Question: I have a program that can output a multi-level SVG label, and I set all unit with "mm", there is some example:
'''
SVG(Container width="210mm" height="594mm")
SVG(A4 size width="210mm" height="297mm")
SVG(Label size width="105mm" height="99mm")
SVG(Label size width="105mm" height="99mm")
SVG(Label size width="105mm" height="99mm")
SVG(Label size width="105mm" height="99mm")
SVG(Label size width="105mm" height="99mm")
SVG(Label size width="105mm" height="99mm")
SVG(A4 size width="210mm" height="297mm")
SVG(Label size width="105mm" height="99mm")
SVG(Label size width="105mm" height="99mm")
SVG(Label size width="105mm" height="99mm")
SVG(Label size width="105mm" height="99mm")
SVG(Label size width="105mm" height="99mm")
SVG(Label size width="105mm" height="99mm")
'''
Each A4 size SVG will have a little deviation on end of paper, so when I print count of above 3 papers, I will see paper3's top on paper2's bottom.
I have tried to set stroke as transparent and stroke-width to 0 but it's seem about not the problem with stroke.
Here is the complete SVG code
'''
<?xml version="1.0" standalone="no"?>
<svg width="210mm" height="2673mm" xmlns="http://www.w3.org/2000/svg" xmlns:xlink="http://www.w3.org/1999/xlink">
<svg x="0mm" y="0mm" width="210mm" height="297mm">
<svg x="0mm" y="0mm" width="105mm" height="99mm">
<rect stroke="#fff" fill="#00FF00" stroke-width="0" x="0%" y="0%" width="100%" height="100%" />
</svg>
<svg x="105mm" y="0mm" width="105mm" height="99mm">
<rect stroke="#fff" fill="#00FF00" stroke-width="0" x="0%" y="0%" width="100%" height="100%" />
</svg>
<svg x="0mm" y="99mm" width="105mm" height="99mm">
<rect stroke="#fff" fill="#FF0000" stroke-width="0" x="0%" y="0%" width="100%" height="100%" />
</svg>
<svg x="105mm" y="99mm" width="105mm" height="99mm">
<rect stroke="#fff" fill="#FF0000" stroke-width="0" x="0%" y="0%" width="100%" height="100%" />
</svg>
<svg x="0mm" y="198mm" width="105mm" height="99mm">
<rect stroke="#fff" fill="#00FF00" stroke-width="0" x="0%" y="0%" width="100%" height="100%" />
</svg>
<svg x="105mm" y="198mm" width="105mm" height="99mm">
<rect stroke="#fff" fill="#00FF00" stroke-width="0" x="0%" y="0%" width="100%" height="100%" />
</svg>
</svg>
<svg x="0mm" y="297mm" width="210mm" height="297mm">
<svg x="0mm" y="0mm" width="105mm" height="99mm">
<rect stroke="#fff" fill="#FF0000" stroke-width="0" x="0%" y="0%" width="100%" height="100%" />
</svg>
<svg x="105mm" y="0mm" width="105mm" height="99mm">
<rect stroke="#fff" fill="#FF0000" stroke-width="0" x="0%" y="0%" width="100%" height="100%" />
</svg>
<svg x="0mm" y="99mm" width="105mm" height="99mm">
<rect stroke="#fff" fill="#00FF00" stroke-width="0" x="0%" y="0%" width="100%" height="100%" />
</svg>
<svg x="105mm" y="99mm" width="105mm" height="99mm">
<rect stroke="#fff" fill="#00FF00" stroke-width="0" x="0%" y="0%" width="100%" height="100%" />
</svg>
<svg x="0mm" y="198mm" width="105mm" height="99mm">
<rect stroke="#fff" fill="#FF0000" stroke-width="0" x="0%" y="0%" width="100%" height="100%" />
</svg>
<svg x="105mm" y="198mm" width="105mm" height="99mm">
<rect stroke="#fff" fill="#FF0000" stroke-width="0" x="0%" y="0%" width="100%" height="100%" />
</svg>
</svg>
<svg x="0mm" y="594mm" width="210mm" height="297mm">
<svg x="0mm" y="0mm" width="105mm" height="99mm">
<rect stroke="#fff" fill="#00FF00" stroke-width="0" x="0%" y="0%" width="100%" height="100%" />
</svg>
<svg x="105mm" y="0mm" width="105mm" height="99mm">
<rect stroke="#fff" fill="#00FF00" stroke-width="0" x="0%" y="0%" width="100%" height="100%" />
</svg>
<svg x="0mm" y="99mm" width="105mm" height="99mm">
<rect stroke="#fff" fill="#FF0000" stroke-width="0" x="0%" y="0%" width="100%" height="100%" />
</svg>
<svg x="105mm" y="99mm" width="105mm" height="99mm">
<rect stroke="#fff" fill="#FF0000" stroke-width="0" x="0%" y="0%" width="100%" height="100%" />
</svg>
<svg x="0mm" y="198mm" width="105mm" height="99mm">
<rect stroke="#fff" fill="#00FF00" stroke-width="0" x="0%" y="0%" width="100%" height="100%" />
</svg>
<svg x="105mm" y="198mm" width="105mm" height="99mm">
<rect stroke="#fff" fill="#00FF00" stroke-width="0" x="0%" y="0%" width="100%" height="100%" />
</svg>
</svg>
<svg x="0mm" y="891mm" width="210mm" height="297mm">
<svg x="0mm" y="0mm" width="105mm" height="99mm">
<rect stroke="#fff" fill="#FF0000" stroke-width="0" x="0%" y="0%" width="100%" height="100%" />
</svg>
<svg x="105mm" y="0mm" width="105mm" height="99mm">
<rect stroke="#fff" fill="#FF0000" stroke-width="0" x="0%" y="0%" width="100%" height="100%" />
</svg>
<svg x="0mm" y="99mm" width="105mm" height="99mm">
<rect stroke="#fff" fill="#00FF00" stroke-width="0" x="0%" y="0%" width="100%" height="100%" />
</svg>
<svg x="105mm" y="99mm" width="105mm" height="99mm">
<rect stroke="#fff" fill="#00FF00" stroke-width="0" x="0%" y="0%" width="100%" height="100%" />
</svg>
<svg x="0mm" y="198mm" width="105mm" height="99mm">
<rect stroke="#fff" fill="#FF0000" stroke-width="0" x="0%" y="0%" width="100%" height="100%" />
</svg>
<svg x="105mm" y="198mm" width="105mm" height="99mm">
<rect stroke="#fff" fill="#FF0000" stroke-width="0" x="0%" y="0%" width="100%" height="100%" />
</svg>
</svg>
<svg x="0mm" y="1188mm" width="210mm" height="297mm">
<svg x="0mm" y="0mm" width="105mm" height="99mm">
<rect stroke="#fff" fill="#00FF00" stroke-width="0" x="0%" y="0%" width="100%" height="100%" />
</svg>
<svg x="105mm" y="0mm" width="105mm" height="99mm">
<rect stroke="#fff" fill="#00FF00" stroke-width="0" x="0%" y="0%" width="100%" height="100%" />
</svg>
<svg x="0mm" y="99mm" width="105mm" height="99mm">
<rect stroke="#fff" fill="#FF0000" stroke-width="0" x="0%" y="0%" width="100%" height="100%" />
</svg>
<svg x="105mm" y="99mm" width="105mm" height="99mm">
<rect stroke="#fff" fill="#FF0000" stroke-width="0" x="0%" y="0%" width="100%" height="100%" />
</svg>
<svg x="0mm" y="198mm" width="105mm" height="99mm">
<rect stroke="#fff" fill="#00FF00" stroke-width="0" x="0%" y="0%" width="100%" height="100%" />
</svg>
<svg x="105mm" y="198mm" width="105mm" height="99mm">
<rect stroke="#fff" fill="#00FF00" stroke-width="0" x="0%" y="0%" width="100%" height="100%" />
</svg>
</svg>
<svg x="0mm" y="1485mm" width="210mm" height="297mm">
<svg x="0mm" y="0mm" width="105mm" height="99mm">
<rect stroke="#fff" fill="#FF0000" stroke-width="0" x="0%" y="0%" width="100%" height="100%" />
</svg>
<svg x="105mm" y="0mm" width="105mm" height="99mm">
<rect stroke="#fff" fill="#FF0000" stroke-width="0" x="0%" y="0%" width="100%" height="100%" />
</svg>
<svg x="0mm" y="99mm" width="105mm" height="99mm">
<rect stroke="#fff" fill="#00FF00" stroke-width="0" x="0%" y="0%" width="100%" height="100%" />
</svg>
<svg x="105mm" y="99mm" width="105mm" height="99mm">
<rect stroke="#fff" fill="#00FF00" stroke-width="0" x="0%" y="0%" width="100%" height="100%" />
</svg>
<svg x="0mm" y="198mm" width="105mm" height="99mm">
<rect stroke="#fff" fill="#FF0000" stroke-width="0" x="0%" y="0%" width="100%" height="100%" />
</svg>
<svg x="105mm" y="198mm" width="105mm" height="99mm">
<rect stroke="#fff" fill="#FF0000" stroke-width="0" x="0%" y="0%" width="100%" height="100%" />
</svg>
</svg>
<svg x="0mm" y="1782mm" width="210mm" height="297mm">
<svg x="0mm" y="0mm" width="105mm" height="99mm">
<rect stroke="#fff" fill="#00FF00" stroke-width="0" x="0%" y="0%" width="100%" height="100%" />
</svg>
<svg x="105mm" y="0mm" width="105mm" height="99mm">
<rect stroke="#fff" fill="#00FF00" stroke-width="0" x="0%" y="0%" width="100%" height="100%" />
</svg>
<svg x="0mm" y="99mm" width="105mm" height="99mm">
<rect stroke="#fff" fill="#FF0000" stroke-width="0" x="0%" y="0%" width="100%" height="100%" />
</svg>
<svg x="105mm" y="99mm" width="105mm" height="99mm">
<rect stroke="#fff" fill="#FF0000" stroke-width="0" x="0%" y="0%" width="100%" height="100%" />
</svg>
<svg x="0mm" y="198mm" width="105mm" height="99mm">
<rect stroke="#fff" fill="#00FF00" stroke-width="0" x="0%" y="0%" width="100%" height="100%" />
</svg>
<svg x="105mm" y="198mm" width="105mm" height="99mm">
<rect stroke="#fff" fill="#00FF00" stroke-width="0" x="0%" y="0%" width="100%" height="100%" />
</svg>
</svg>
<svg x="0mm" y="2079mm" width="210mm" height="297mm">
<svg x="0mm" y="0mm" width="105mm" height="99mm">
<rect stroke="#fff" fill="#FF0000" stroke-width="0" x="0%" y="0%" width="100%" height="100%" />
</svg>
<svg x="105mm" y="0mm" width="105mm" height="99mm">
<rect stroke="#fff" fill="#FF0000" stroke-width="0" x="0%" y="0%" width="100%" height="100%" />
</svg>
<svg x="0mm" y="99mm" width="105mm" height="99mm">
<rect stroke="#fff" fill="#00FF00" stroke-width="0" x="0%" y="0%" width="100%" height="100%" />
</svg>
<svg x="105mm" y="99mm" width="105mm" height="99mm">
<rect stroke="#fff" fill="#00FF00" stroke-width="0" x="0%" y="0%" width="100%" height="100%" />
</svg>
<svg x="0mm" y="198mm" width="105mm" height="99mm">
<rect stroke="#fff" fill="#FF0000" stroke-width="0" x="0%" y="0%" width="100%" height="100%" />
</svg>
<svg x="105mm" y="198mm" width="105mm" height="99mm">
<rect stroke="#fff" fill="#FF0000" stroke-width="0" x="0%" y="0%" width="100%" height="100%" />
</svg>
</svg>
<svg x="0mm" y="2376mm" width="210mm" height="297mm">
<svg x="0mm" y="0mm" width="105mm" height="99mm">
<rect stroke="#fff" fill="#00FF00" stroke-width="0" x="0%" y="0%" width="100%" height="100%" />
</svg>
<svg x="105mm" y="0mm" width="105mm" height="99mm">
<rect stroke="#fff" fill="#00FF00" stroke-width="0" x="0%" y="0%" width="100%" height="100%" />
</svg>
<svg x="0mm" y="99mm" width="105mm" height="99mm">
<rect stroke="#fff" fill="#FF0000" stroke-width="0" x="0%" y="0%" width="100%" height="100%" />
</svg>
<svg x="105mm" y="99mm" width="105mm" height="99mm">
<rect stroke="#fff" fill="#FF0000" stroke-width="0" x="0%" y="0%" width="100%" height="100%" />
</svg>
<svg x="0mm" y="198mm" width="105mm" height="99mm">
<rect stroke="#fff" fill="#00FF00" stroke-width="0" x="0%" y="0%" width="100%" height="100%" />
</svg>
</svg>
</svg>
'''
Here's print preview in Chrome

And here's <URL>
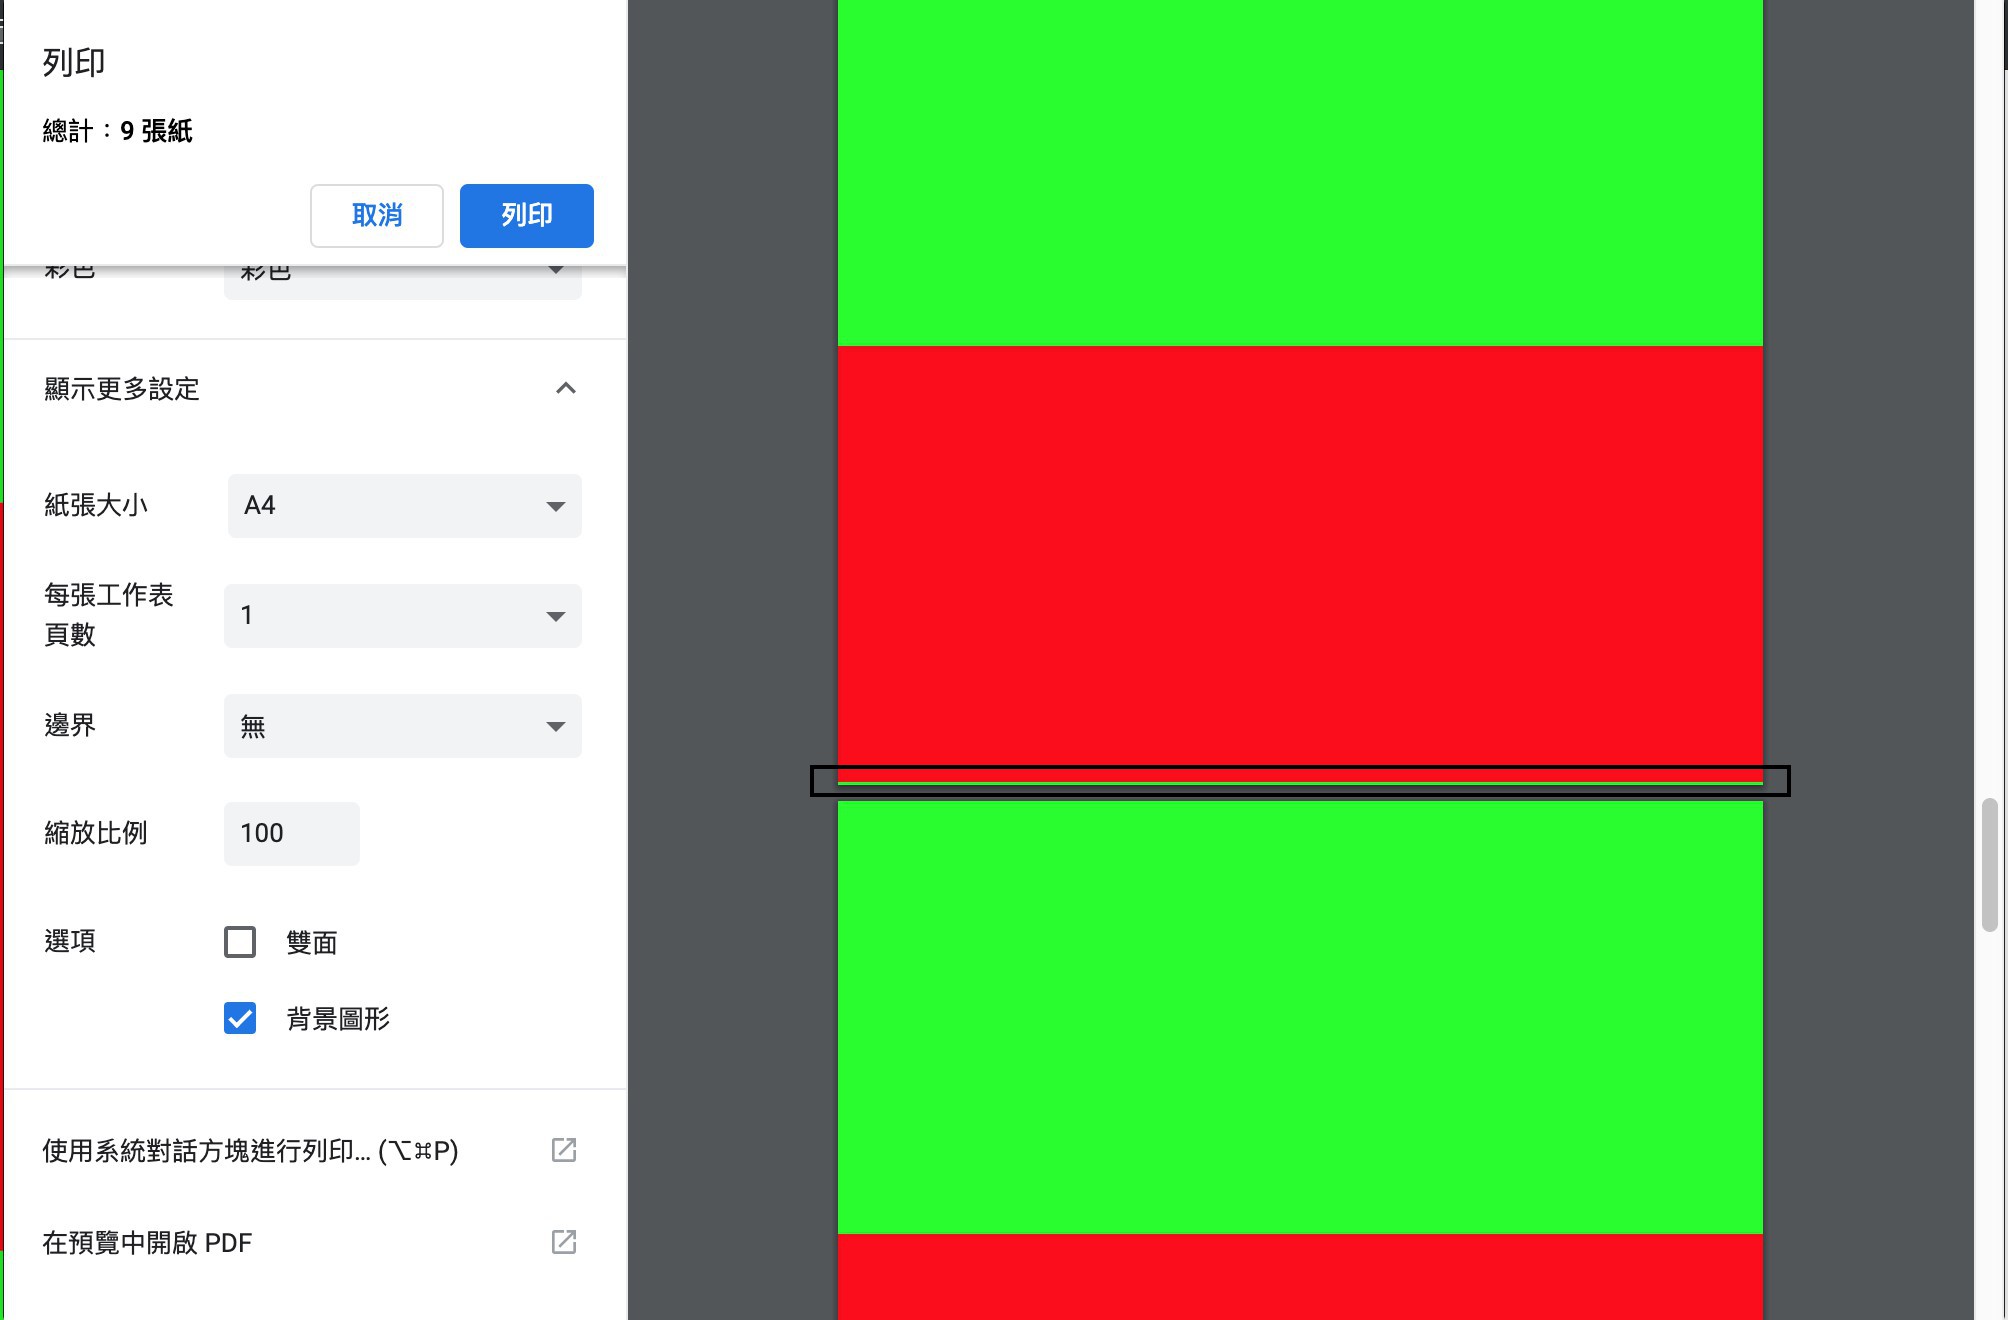
Answer: The "real world" coordinate units, such as 'mm', do not correspond with actual real world measurements.
For simplicity, SVG (actually this is a CSS thing), defines an inch as 96 CSS pixels ('px').
This roughly corresponded with the approximate resolution of screens back when this was decided. So really, '1in' is just a shorthand for '96px'.
How a browser decides what '96px' corresponds to, when printing, is up to them. And none of them (AFAIK) make any attempt to try and match up the CSS "DPI" and the printer DPI.
You will need to manually adjust the scale of your SVGs by an appropriate amount for your browser and printer combination.
This previous question may be of use with this: <URL>